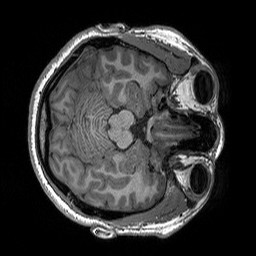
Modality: T1w
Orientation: axial
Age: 27
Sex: female
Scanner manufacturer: siemens
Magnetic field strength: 3 T
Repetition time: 2.3 s
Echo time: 0.00298 s